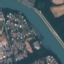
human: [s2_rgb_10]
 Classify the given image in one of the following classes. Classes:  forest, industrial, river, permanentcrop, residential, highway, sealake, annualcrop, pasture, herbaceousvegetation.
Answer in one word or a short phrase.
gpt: River